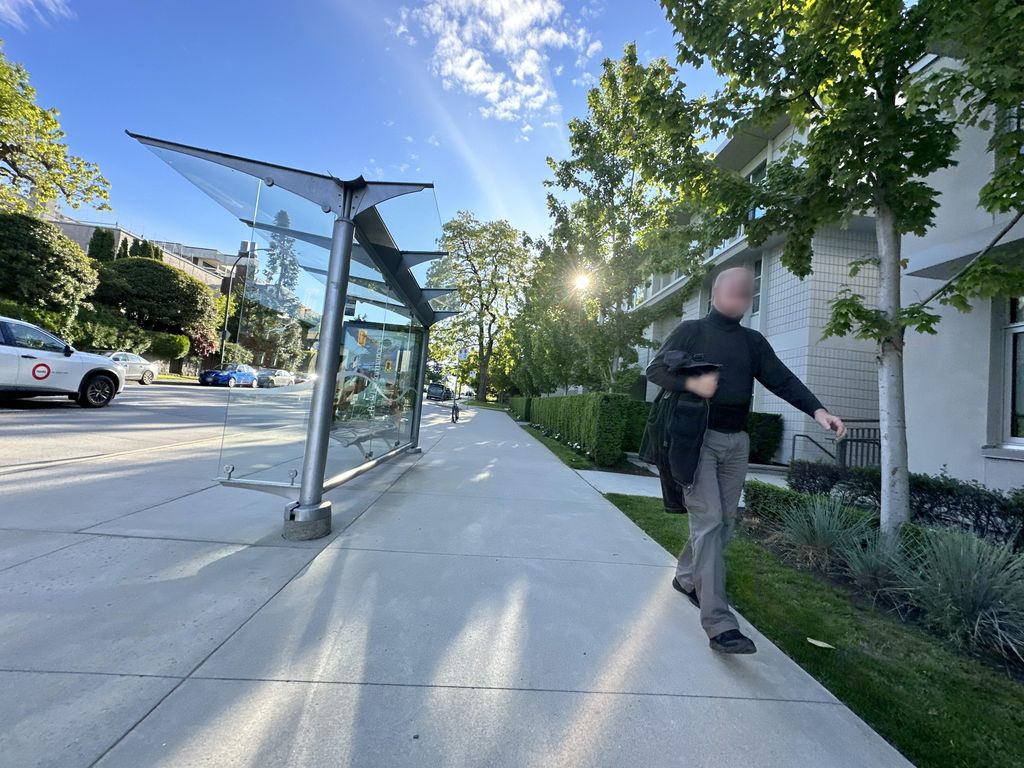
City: vancouver